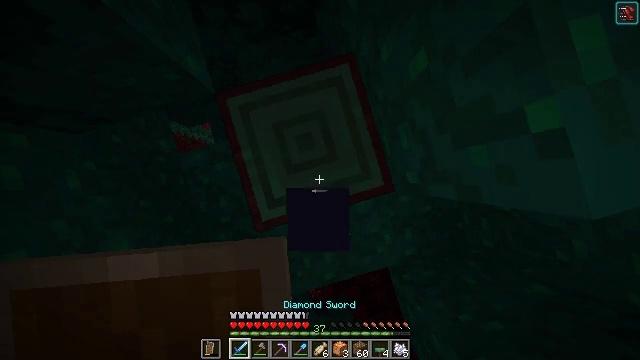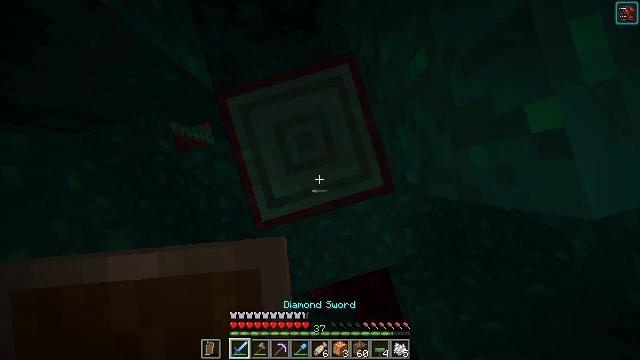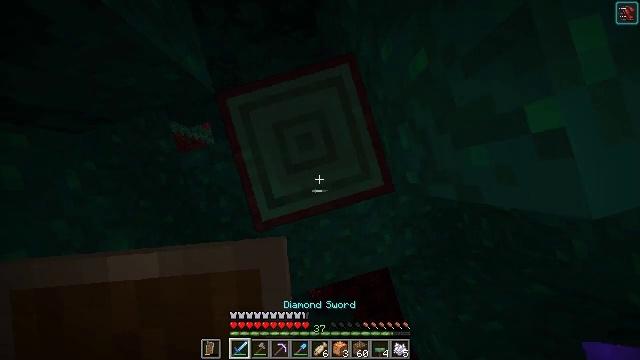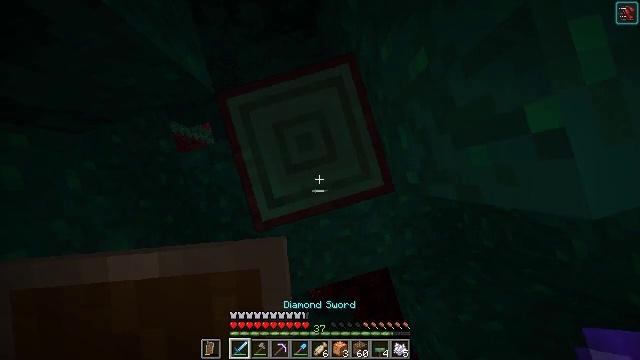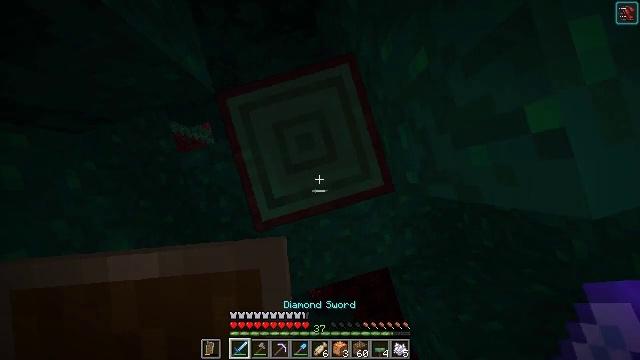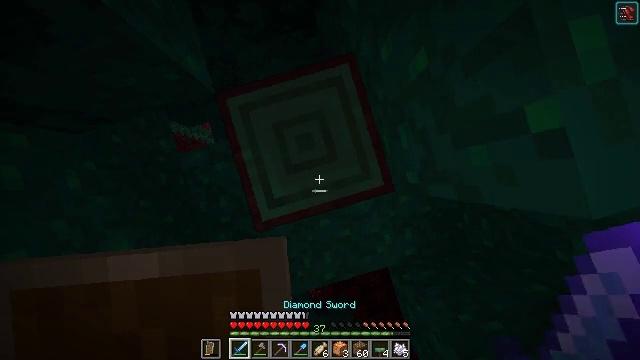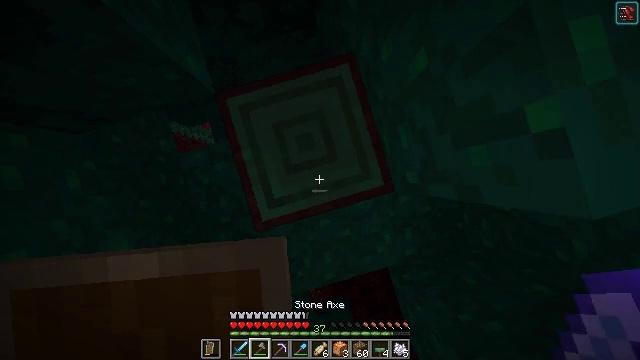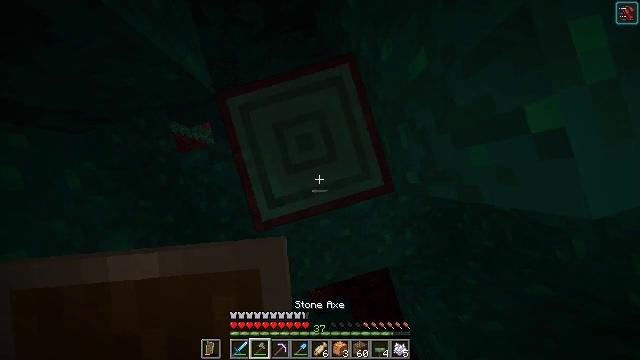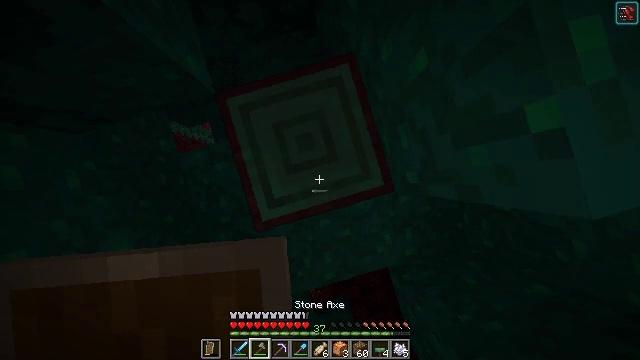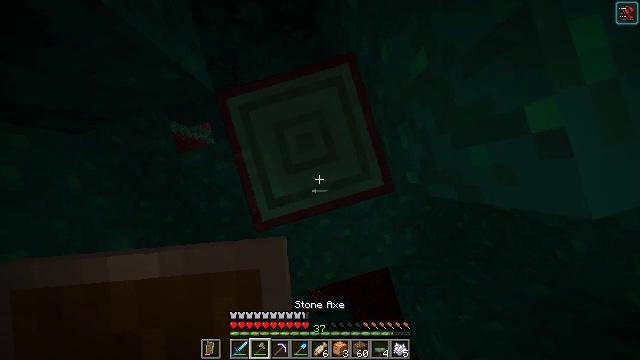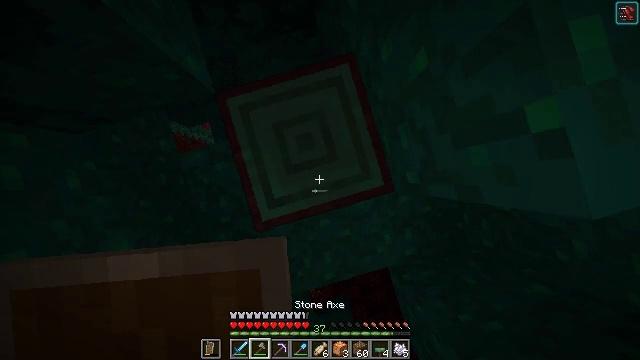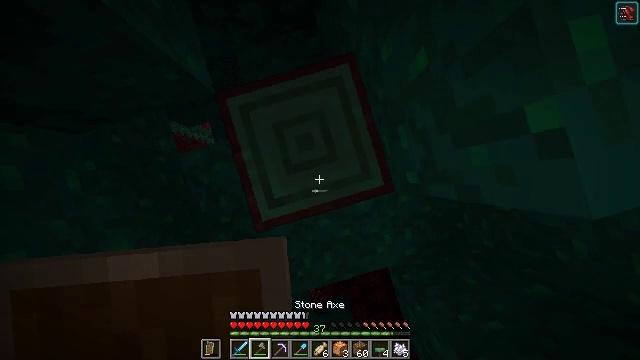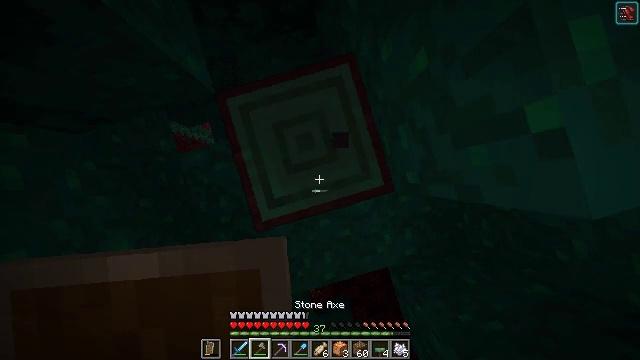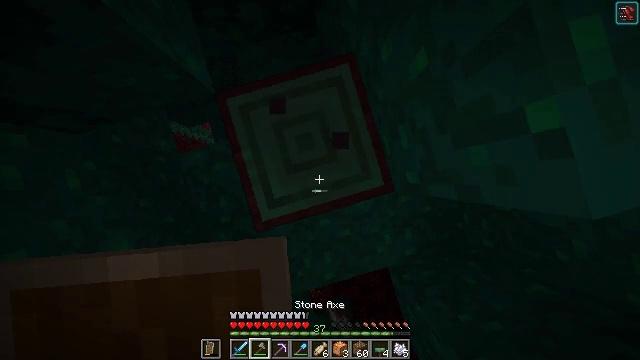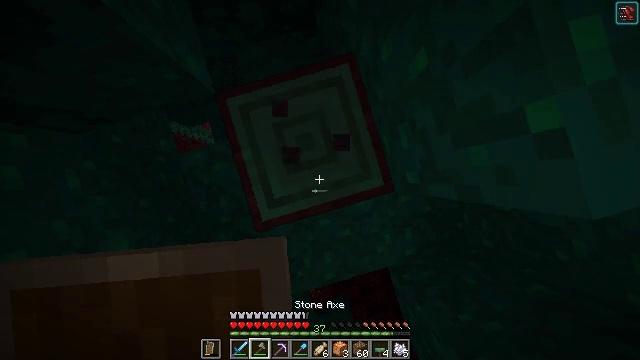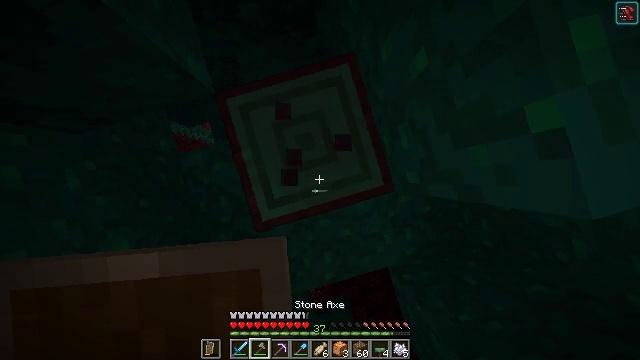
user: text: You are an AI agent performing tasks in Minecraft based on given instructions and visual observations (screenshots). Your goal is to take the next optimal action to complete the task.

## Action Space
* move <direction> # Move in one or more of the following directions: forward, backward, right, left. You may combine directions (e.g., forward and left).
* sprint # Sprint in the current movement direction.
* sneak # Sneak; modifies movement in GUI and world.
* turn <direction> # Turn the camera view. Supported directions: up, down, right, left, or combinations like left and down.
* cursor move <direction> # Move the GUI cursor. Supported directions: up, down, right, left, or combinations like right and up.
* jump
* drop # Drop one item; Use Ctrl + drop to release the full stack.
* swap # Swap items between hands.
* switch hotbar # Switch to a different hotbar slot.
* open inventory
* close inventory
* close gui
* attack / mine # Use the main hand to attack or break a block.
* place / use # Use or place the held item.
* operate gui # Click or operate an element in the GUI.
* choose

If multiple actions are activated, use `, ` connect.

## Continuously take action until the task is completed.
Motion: motion action
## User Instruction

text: Chop down the warped stem from the warped forest.
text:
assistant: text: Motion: no_op
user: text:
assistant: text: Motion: no_op
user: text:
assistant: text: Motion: no_op
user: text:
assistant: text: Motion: no_op
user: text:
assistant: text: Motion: no_op
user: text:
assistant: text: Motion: no_op
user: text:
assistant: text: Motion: no_op
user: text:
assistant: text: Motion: no_op
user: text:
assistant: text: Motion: no_op
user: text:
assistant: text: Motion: no_op
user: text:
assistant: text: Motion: no_op
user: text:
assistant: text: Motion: attack / mine
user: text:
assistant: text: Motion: attack / mine
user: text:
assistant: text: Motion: attack / mine
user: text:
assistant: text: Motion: attack / mine
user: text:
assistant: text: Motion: attack / mine
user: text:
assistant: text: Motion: attack / mine
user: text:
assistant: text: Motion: attack / mine
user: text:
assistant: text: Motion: attack / mine
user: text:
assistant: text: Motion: attack / mine
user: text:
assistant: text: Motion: attack / mine
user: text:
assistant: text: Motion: attack / mine
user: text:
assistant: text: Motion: attack / mine
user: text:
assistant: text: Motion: attack / mine
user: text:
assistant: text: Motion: attack / mine
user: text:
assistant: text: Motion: attack / mine
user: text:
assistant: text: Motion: attack / mine
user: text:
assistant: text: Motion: attack / mine
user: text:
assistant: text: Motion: attack / mine
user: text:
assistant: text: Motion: attack / mine